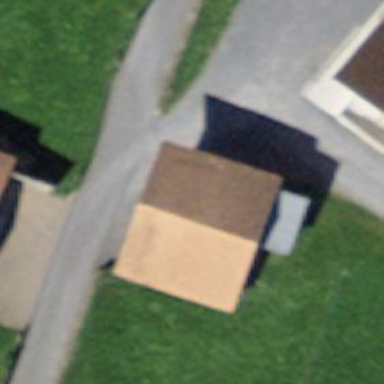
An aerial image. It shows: Shed.